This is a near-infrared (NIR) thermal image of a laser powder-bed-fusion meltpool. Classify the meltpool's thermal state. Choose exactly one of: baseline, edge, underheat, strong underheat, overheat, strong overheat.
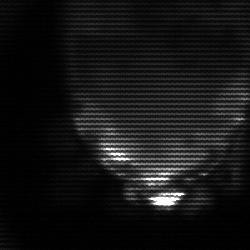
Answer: edge